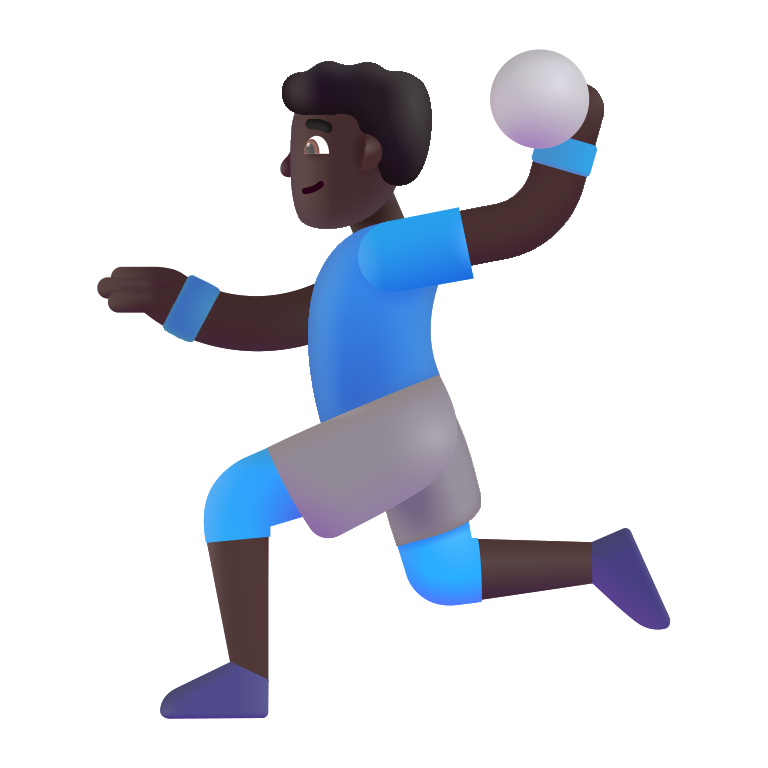
man playing handball color dark